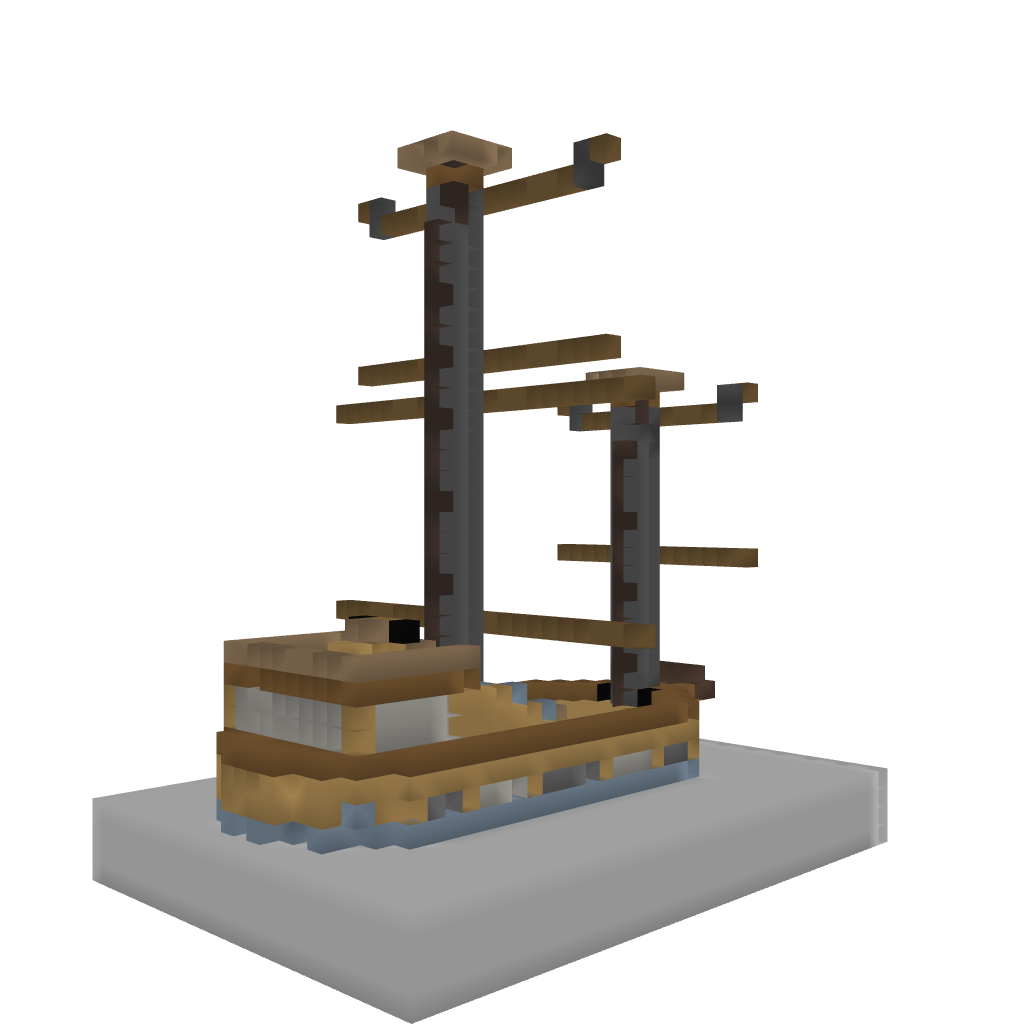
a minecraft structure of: Small Boat 1